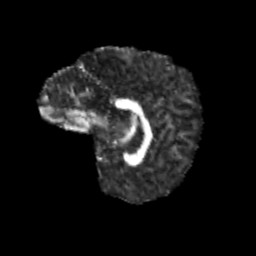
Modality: FA
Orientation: sagittal
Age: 11
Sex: male
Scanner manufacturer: siemens
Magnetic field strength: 3 T
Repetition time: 3.8 s
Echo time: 0.07 s